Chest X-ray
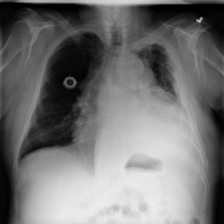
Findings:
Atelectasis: negative
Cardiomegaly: negative
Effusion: positive
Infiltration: positive
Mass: negative
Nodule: positive
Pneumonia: negative
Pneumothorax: negative
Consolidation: negative
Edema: negative
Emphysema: negative
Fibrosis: negative
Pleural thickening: negative
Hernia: negative